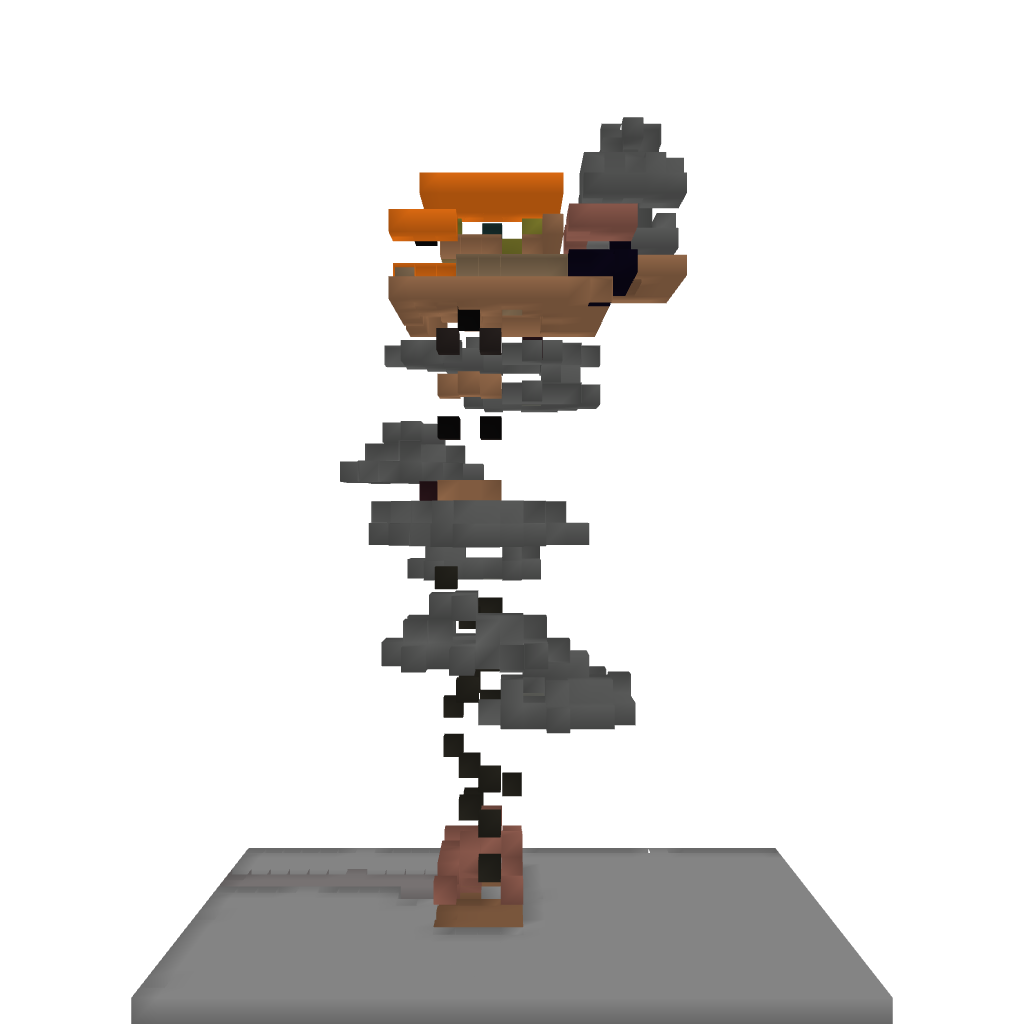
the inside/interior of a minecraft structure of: Nice little treehouse